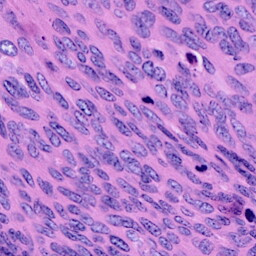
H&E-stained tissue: Cervix